Question: I'm trying to create a heatmap with seaborn with a transparent colormap since an image should be displayed in the background. The heatmap creation works fine so far, however some lines between the cells are still visible even though the linewidth of the heatmap is set to 0.0.
The code for the creation of the heatmap looks like the following:
'''
ax = sns.heatmap(image, cmap="rocket_r", linewidths=0.0)
ax.collections[0].set_alpha(0.5)
'''
Where 'image' is 64x64 numpy array. The resulting heatmap looks like this:
<URL>
The problem are the thin lines between the cells. Strangely they aren't at every edge.
Anyone knows how to get rid of those lines?
Many Thanks
---
Update 1 (Complete working example):
'''
image = np.array([[1, 1, 2, 2], [3, 3, 3, 3], [4, 5, 4, 5], [6, 6, 6, 6]])
ax = sns.heatmap(image, cmap="rocket_r", linewidths=0.0)
ax.collections[0].set_alpha(0.5)
plt.show()
'''
Results is this heatmap:

Here you can see that there are thin lines between every column but there isn't any line between the first and second row.
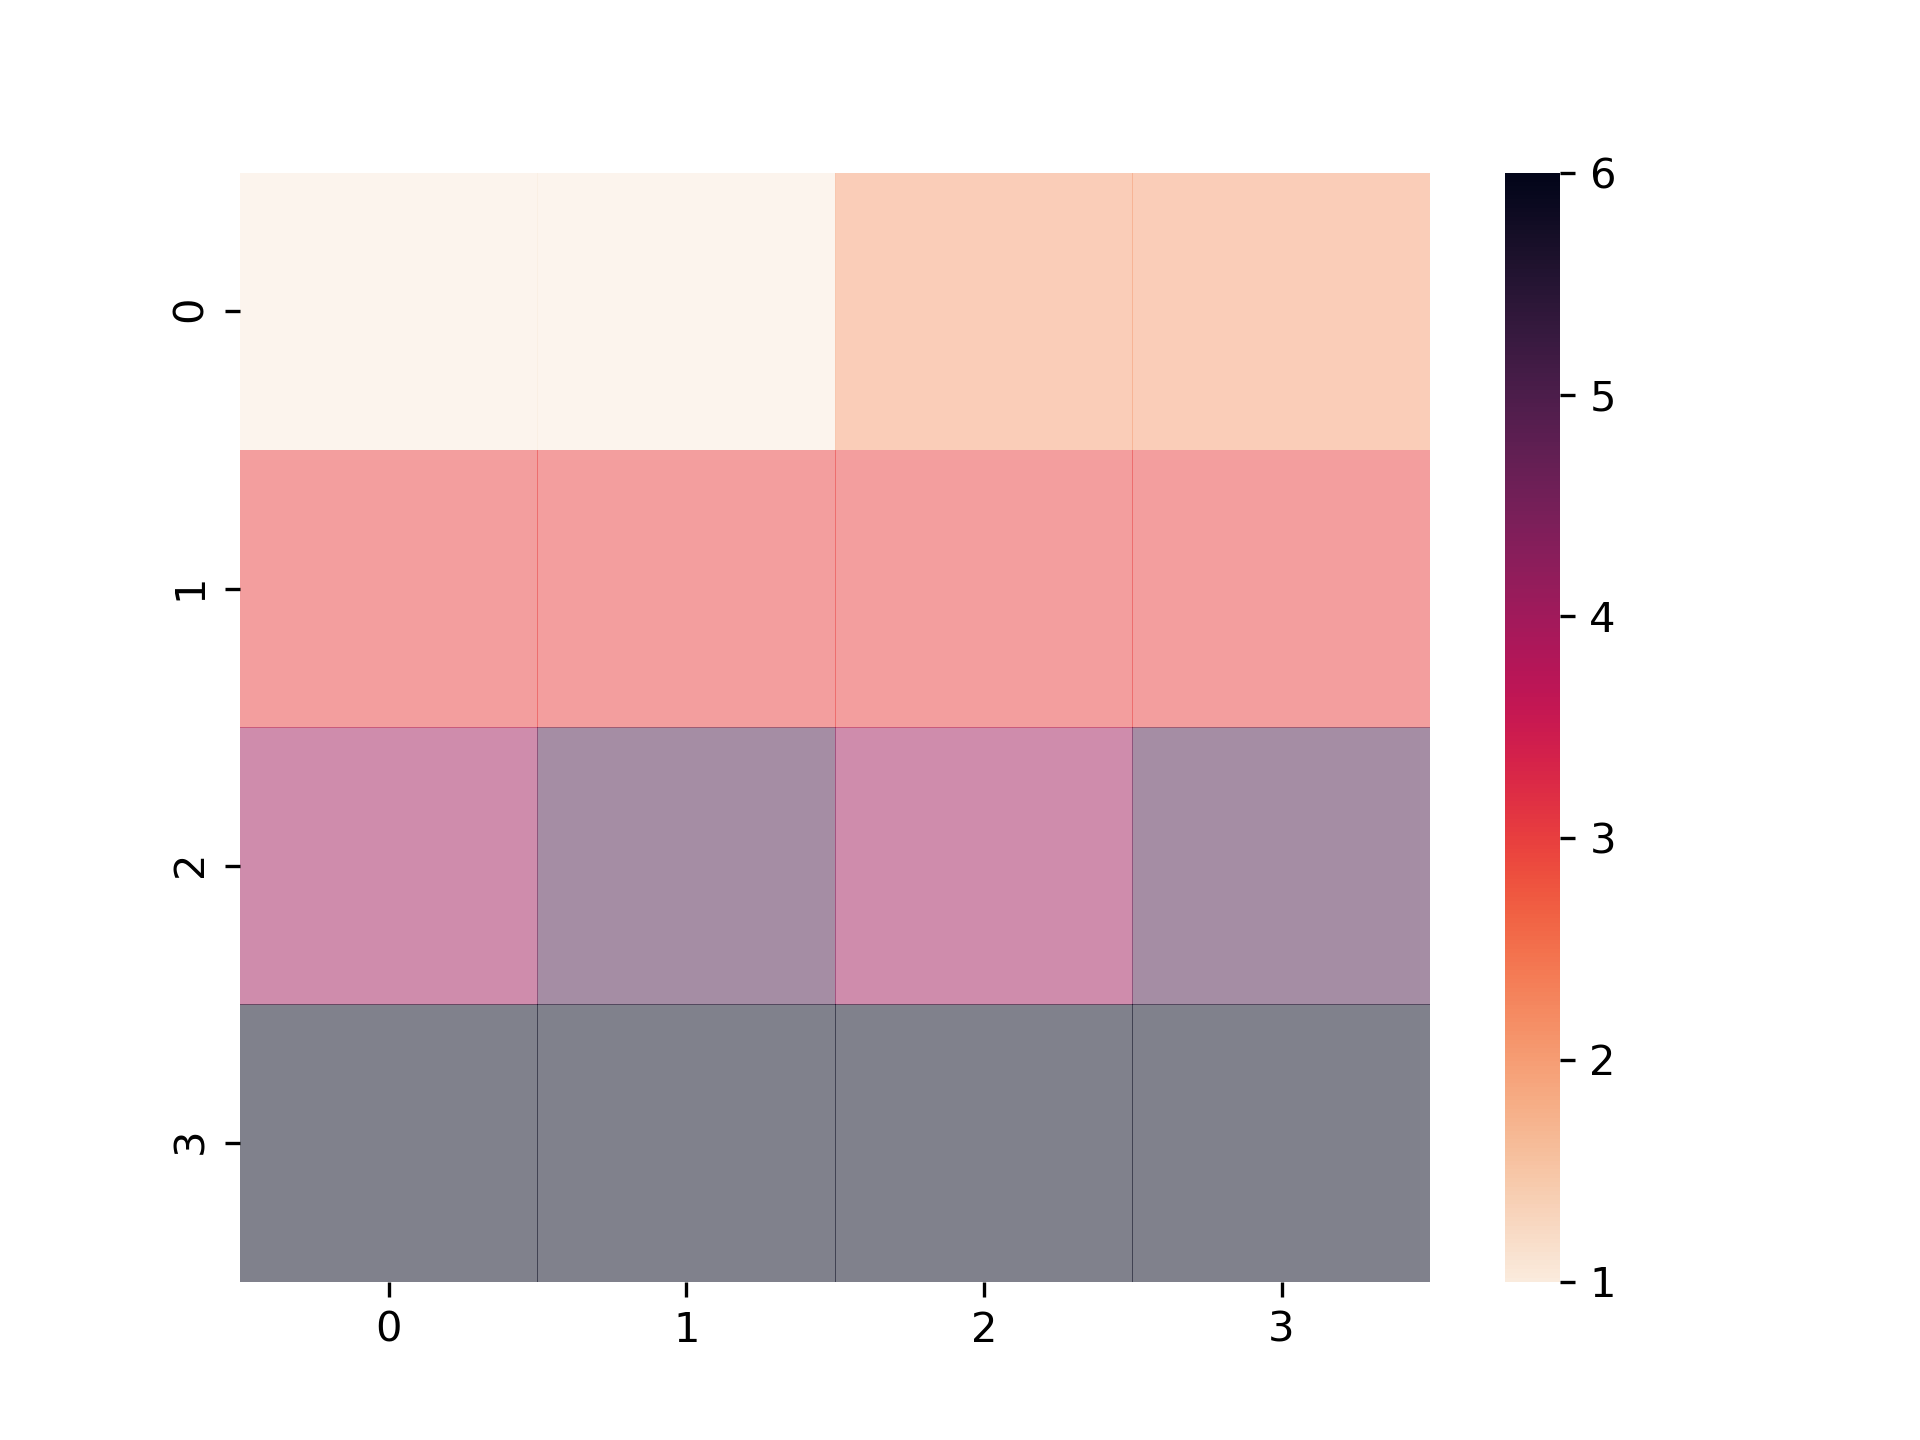
Answer: The lines are the overlapping of semitransparent patches which cannot be perfectly aligned on the pixel grid.
### alpha blending
An option is to not use transparency, but instead create opaque colors with alpha blending.
'''
import matplotlib.pyplot as plt
from matplotlib.colors import ListedColormap
import numpy as np
import seaborn as sns
def get_alpha_blend_cmap(cmap, alpha):
cls = plt.get_cmap(cmap)(np.linspace(0,1,256))
cls = (1-alpha) + alpha*cls
return ListedColormap(cls)
image = np.array([[1, 1, 2, 2], [3, 3, 3, 3], [4, 5, 4, 5], [6, 6, 6, 6]])
ax = sns.heatmap(image, cmap=get_alpha_blend_cmap("rocket_r", 0.5), linewidths=0.0)
plt.show()
'''
<URL>
An obvious advantage of this is that the colorbar has the same colors as the heatmap.
### increase dpi
If the above is not an option you may increase the dpi when saving.
'''
import matplotlib.pyplot as plt
import numpy as np
import seaborn as sns
image = np.array([[1, 1, 2, 2], [3, 3, 3, 3], [4, 5, 4, 5], [6, 6, 6, 6]])
ax = sns.heatmap(image, cmap="rocket_r", linewidths=0.0, edgecolor="none", alpha=0.5)
plt.savefig("test.png", dpi=1000)
'''
<URL>
This does of course not have any effect on the figure shown on screen though.
### imshow
Finally, consider not using seaborn here, but instead a matplotlib 'imshow' plot.
'''
import matplotlib.pyplot as plt
import seaborn as sns
plt.style.use("seaborn-dark")
plt.rcParams["axes.facecolor"] = "white"
import numpy as np
image = np.array([[1, 1, 2, 2], [3, 3, 3, 3], [4, 5, 4, 5], [6, 6, 6, 6]])
im = plt.imshow(image, cmap="rocket_r", alpha=0.5)
plt.colorbar(im)
plt.gca().set(xticks=(range(image.shape[1])),yticks=(range(image.shape[0])))
plt.show()
'''
<URL>